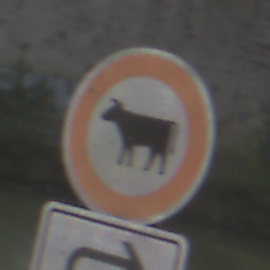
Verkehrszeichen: VerbotViehtrieb
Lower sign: RichtungsangabeDurchPfeile5
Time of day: MorningAfternoon
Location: Outdoor (Suburban)
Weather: PartlyCloudy
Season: NotSpecified
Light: Natural